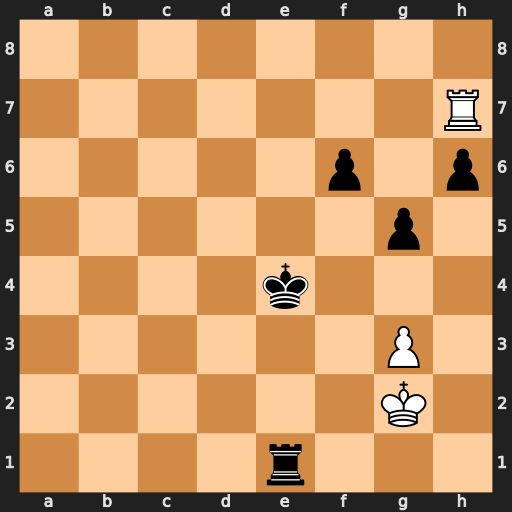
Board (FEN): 8/7R/5p1p/6p1/4k3/6P1/6K1/4r3
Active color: w
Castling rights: -
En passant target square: -
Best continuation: Re7+ Kd5 Rxe1